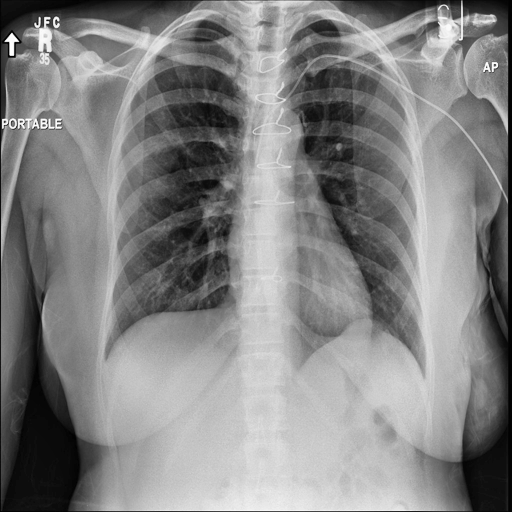
Finding: NORMAL